Aerial crown-view tile of a tropical tree (Barro Colorado Island, Panama), acquired 20250616:
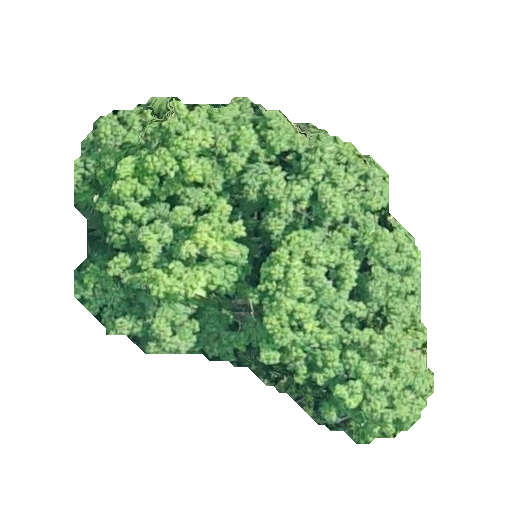
Species: Ceiba pentandra
GBIF accepted scientific name: Ceiba pentandra
Crown area: 125.486 m²